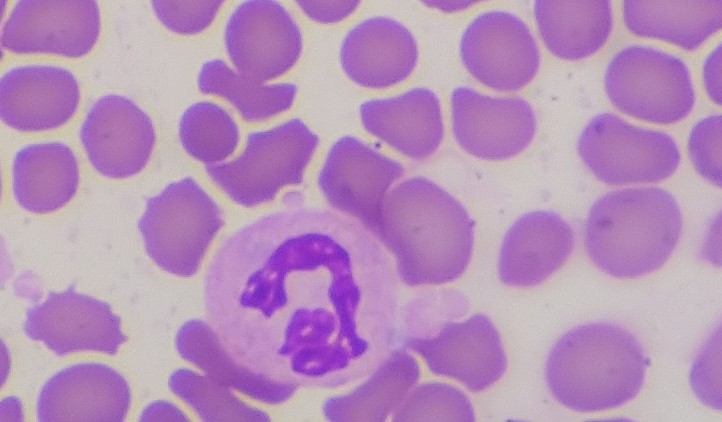
White blood cell type: Neutrophil